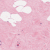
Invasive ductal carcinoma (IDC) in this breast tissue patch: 0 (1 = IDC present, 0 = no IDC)